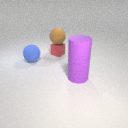
small red rubber cube behind large purple rubber cylinder